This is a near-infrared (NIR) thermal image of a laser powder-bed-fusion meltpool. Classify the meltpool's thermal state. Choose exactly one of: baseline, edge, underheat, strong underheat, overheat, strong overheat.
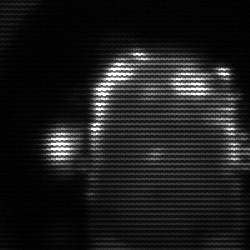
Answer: baseline